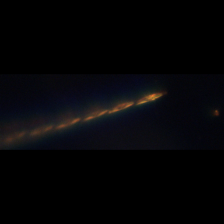
Taxon: Psuedo-nitzschia
Group: Diatoms